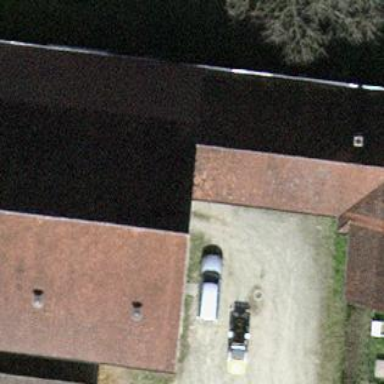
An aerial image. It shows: Farm building with gabled roof.